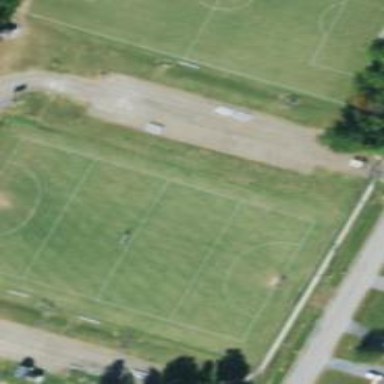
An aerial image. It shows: Grass pitch designated for multiple sports activities.